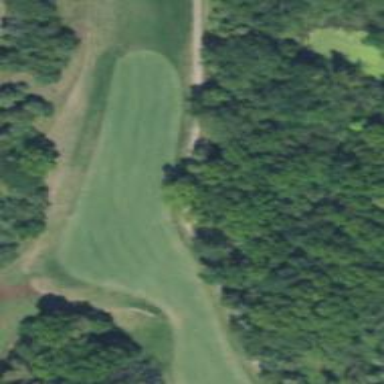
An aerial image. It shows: Service road used as golf cart path.